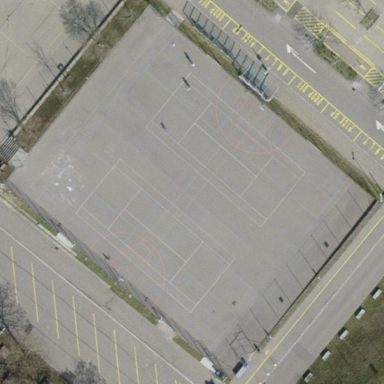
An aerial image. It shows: Multi-sport pitch with asphalt surface.